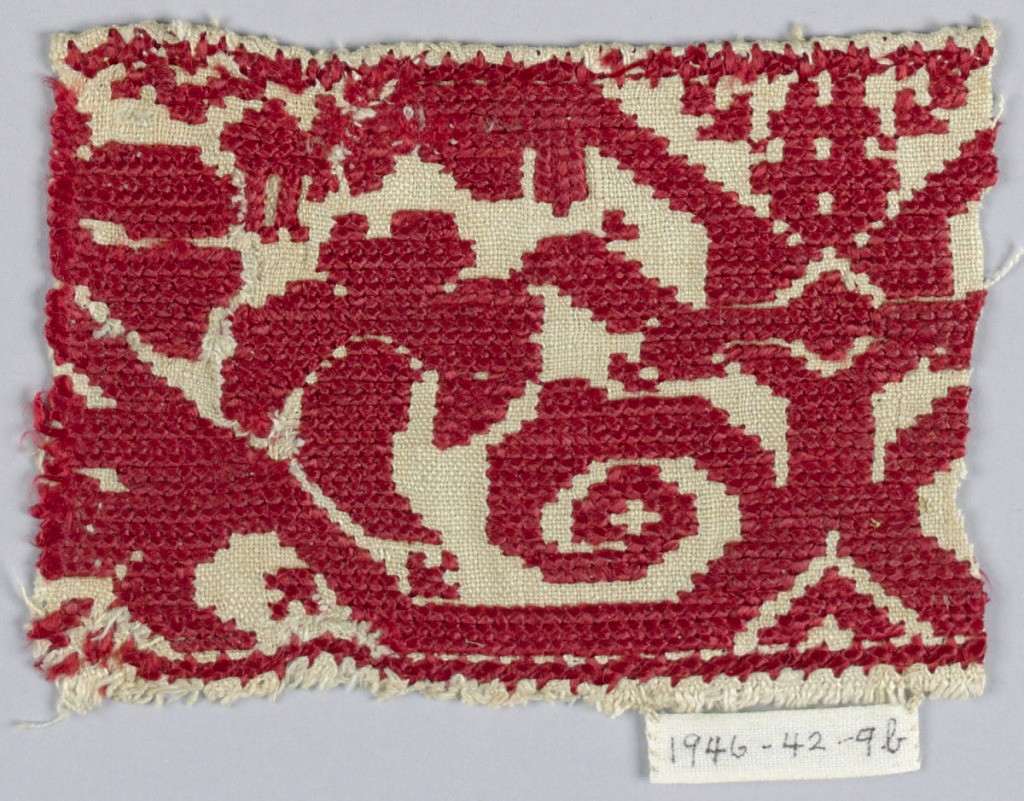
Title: Band
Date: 17th century
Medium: linen, cotton, silk Technique: long-armed cross stitch embroidery
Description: Design of scrolling stem with leaves in long-armed cross stitch.